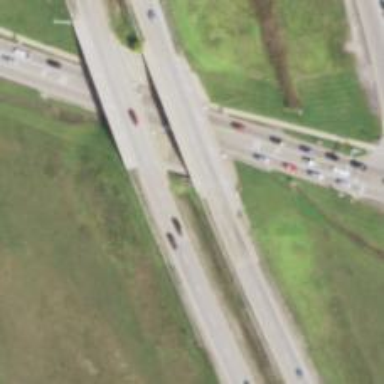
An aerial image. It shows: Trunk highway.